Fundus camera: zeiss
Shooting center: fovea
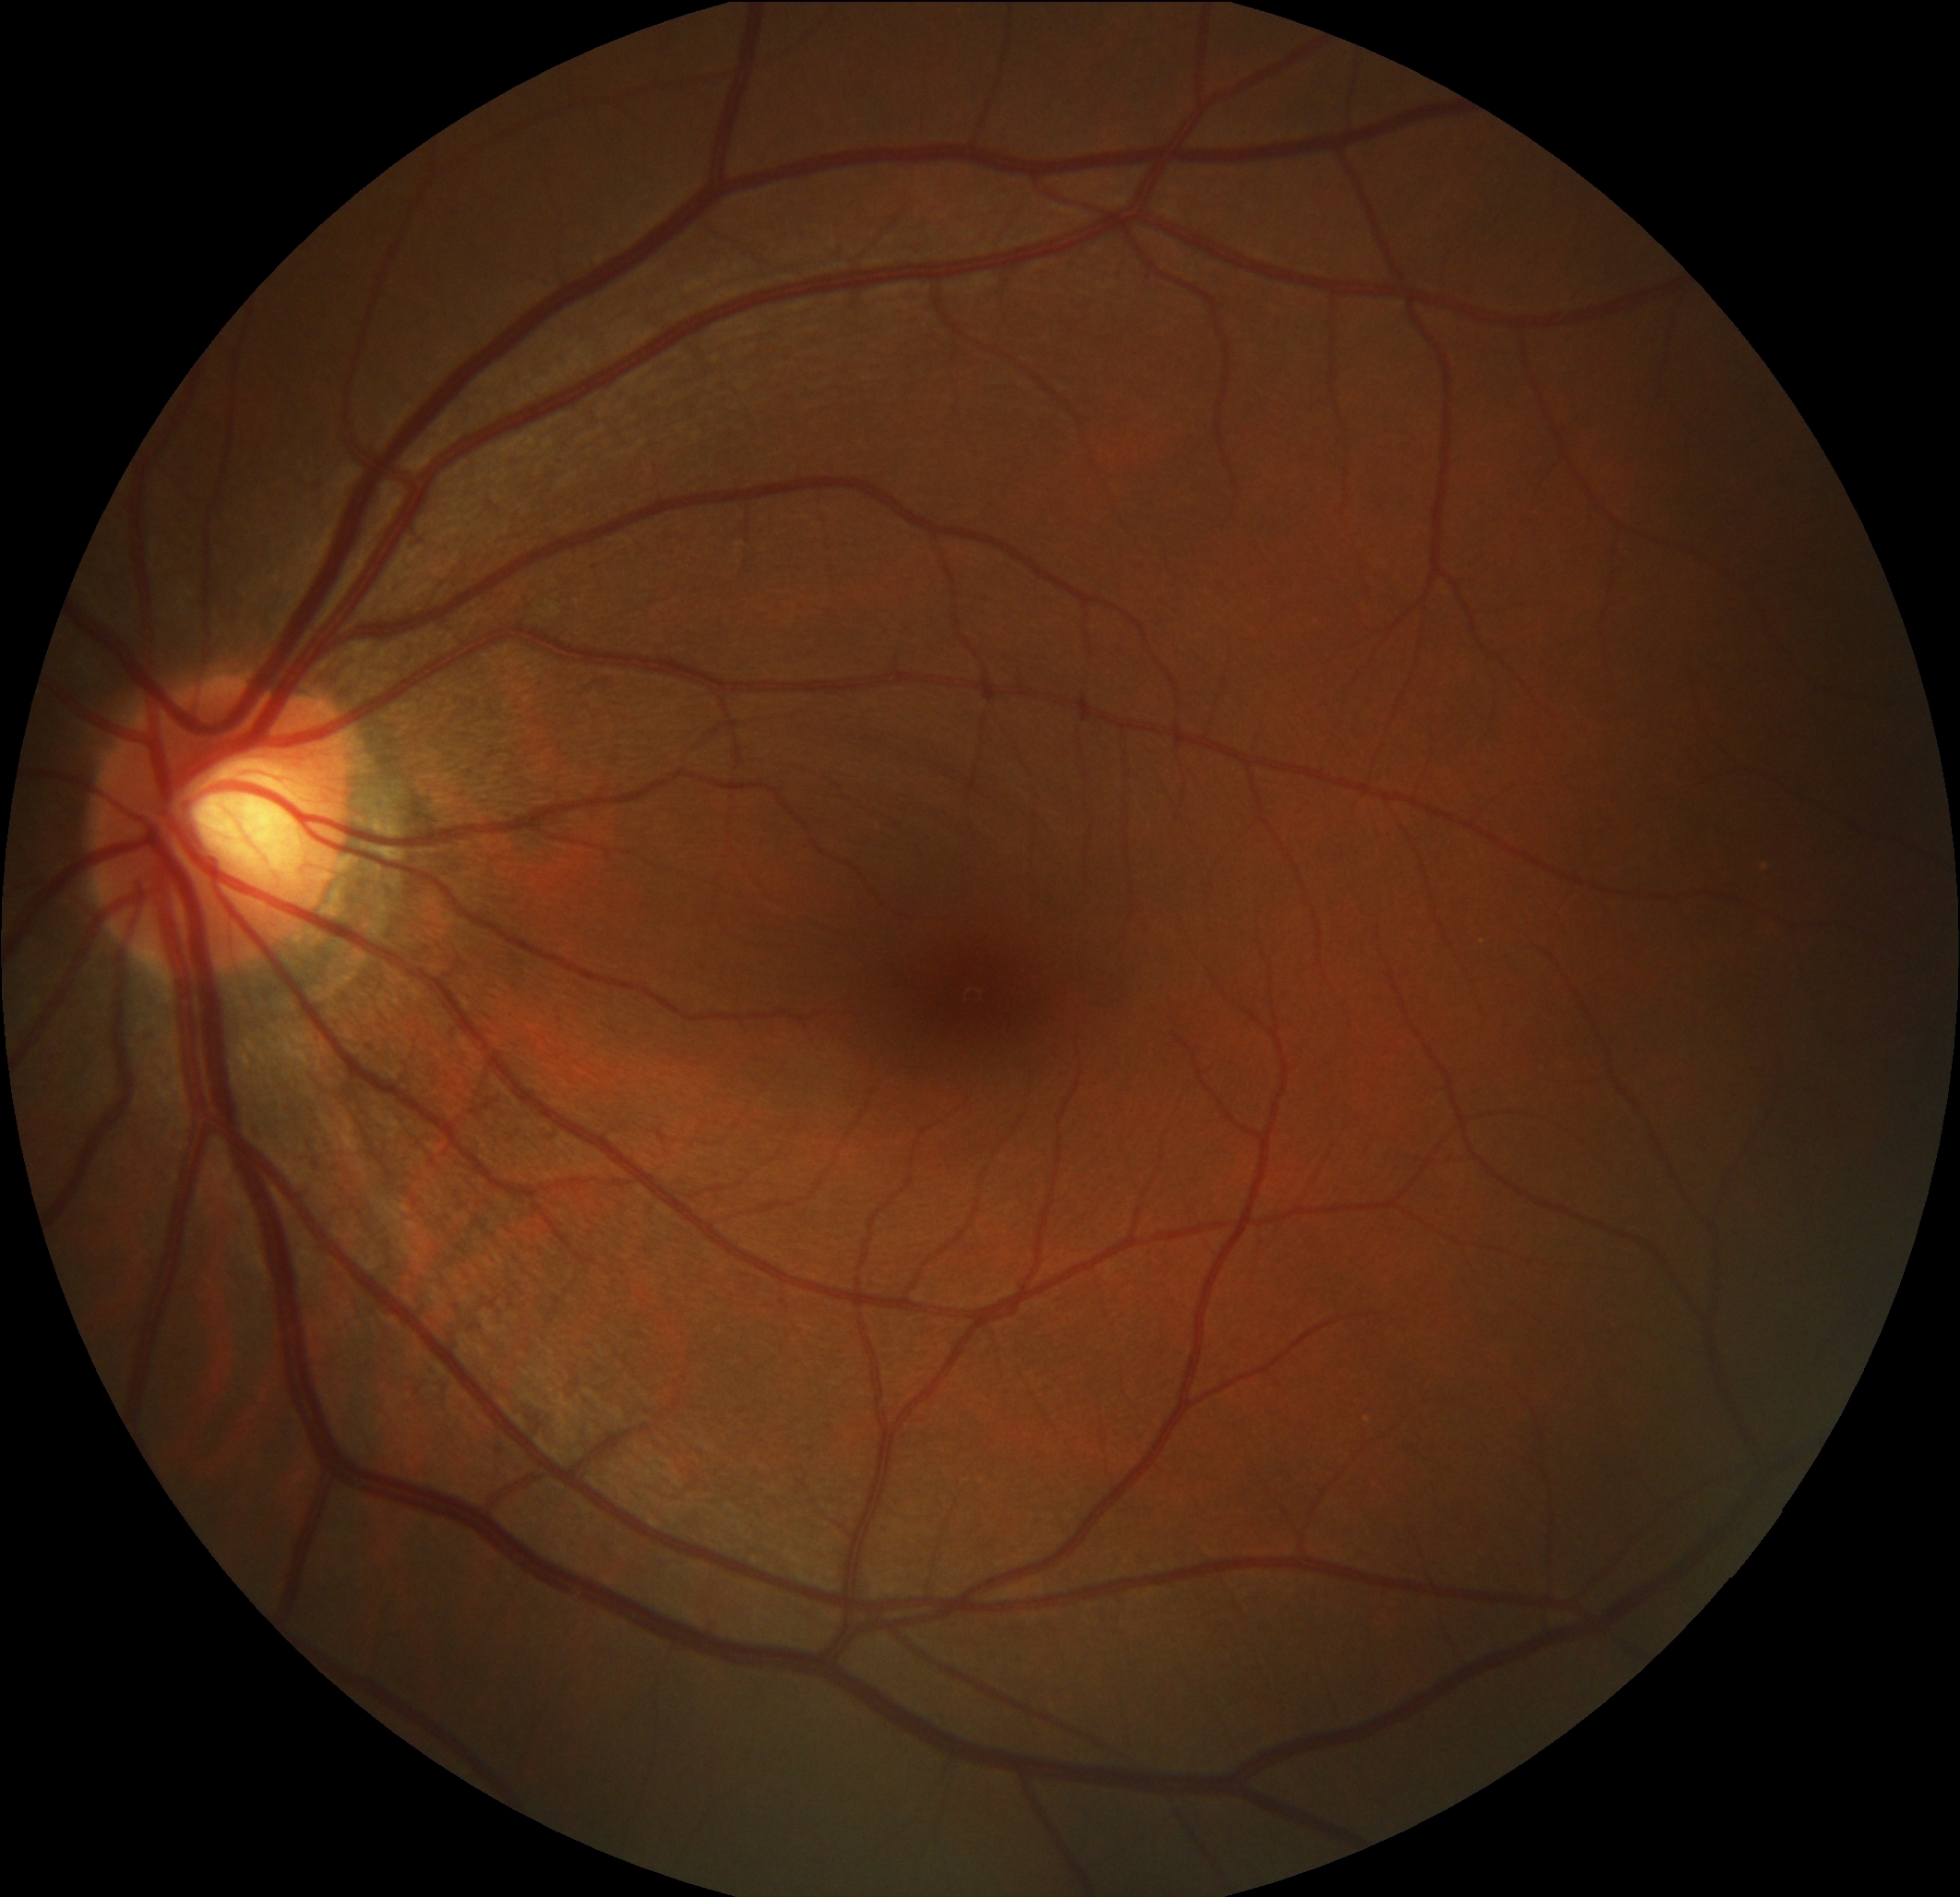
Pathologic myopia: no
Patchy retinal atrophy: present
Retinal detachment: absent